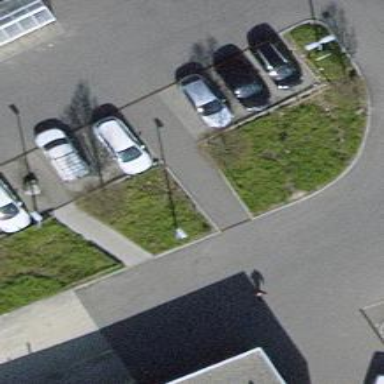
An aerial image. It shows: Footway surfaced with paving stones.